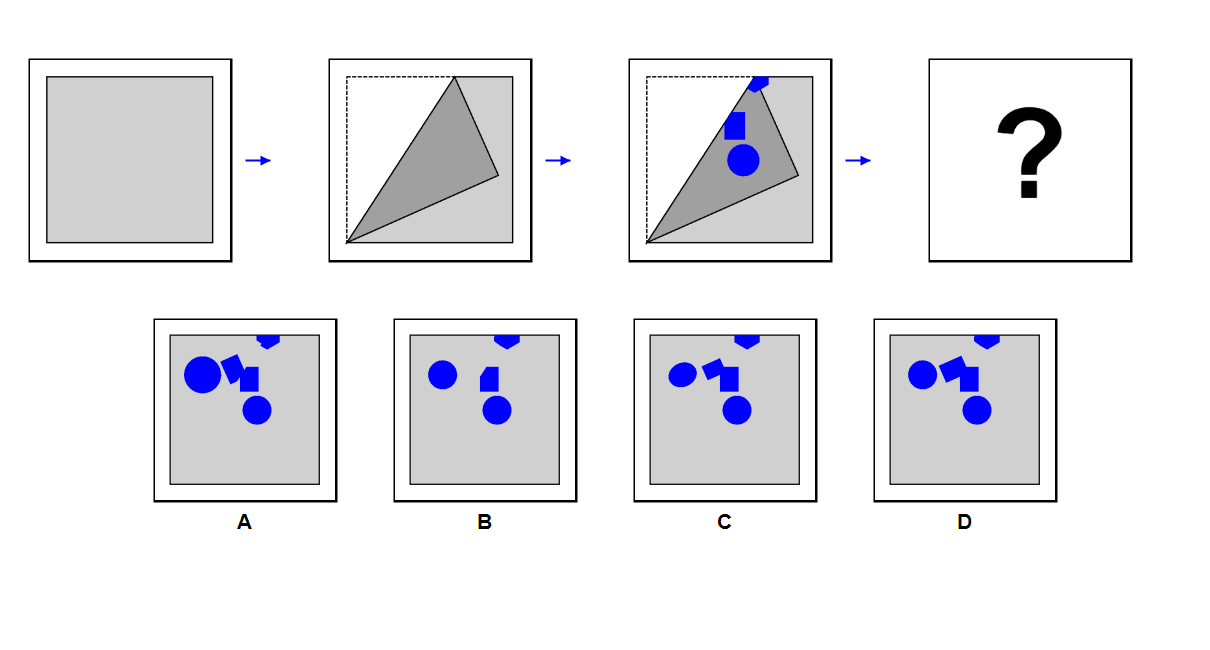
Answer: D